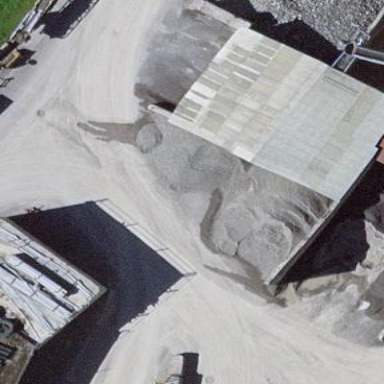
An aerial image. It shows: Industrial building.